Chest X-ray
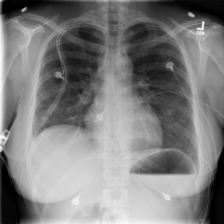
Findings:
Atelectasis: positive
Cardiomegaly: negative
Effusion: negative
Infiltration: negative
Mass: negative
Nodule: positive
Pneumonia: negative
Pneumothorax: negative
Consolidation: negative
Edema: negative
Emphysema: negative
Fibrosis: negative
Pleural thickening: negative
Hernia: negative